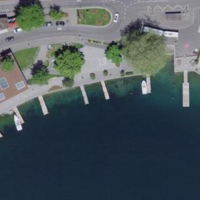
EUNIS habitat code: 14
Species observed at this site:
Podarcis muralis
Podiceps cristatus
Hippocrepis emerus
Anas platyrhynchos
Leontopodium nivale